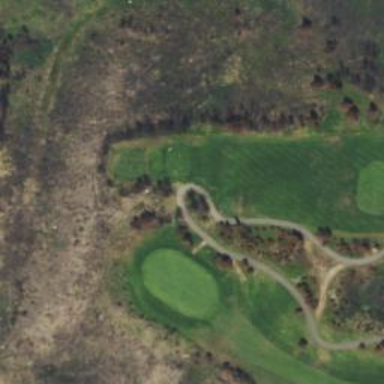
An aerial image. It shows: Service road designated as golf cart path.